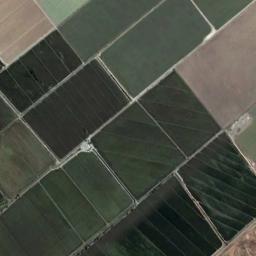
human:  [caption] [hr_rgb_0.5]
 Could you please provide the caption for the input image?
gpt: There are many rectangular farmlands of different shades .

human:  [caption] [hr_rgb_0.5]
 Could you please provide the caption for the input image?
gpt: Many neatly arranged dark green, light green and tan mixed rectangular farmlands of different sizes .

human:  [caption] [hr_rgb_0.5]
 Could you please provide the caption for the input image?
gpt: There are some deep green rectangular farmland .

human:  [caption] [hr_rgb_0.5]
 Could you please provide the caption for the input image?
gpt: Some green rectangular farmlands of different sizes are neatly arranged on the ground .

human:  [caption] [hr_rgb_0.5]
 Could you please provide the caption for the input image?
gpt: There are some green rectangular farmlands of different sizes .